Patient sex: M
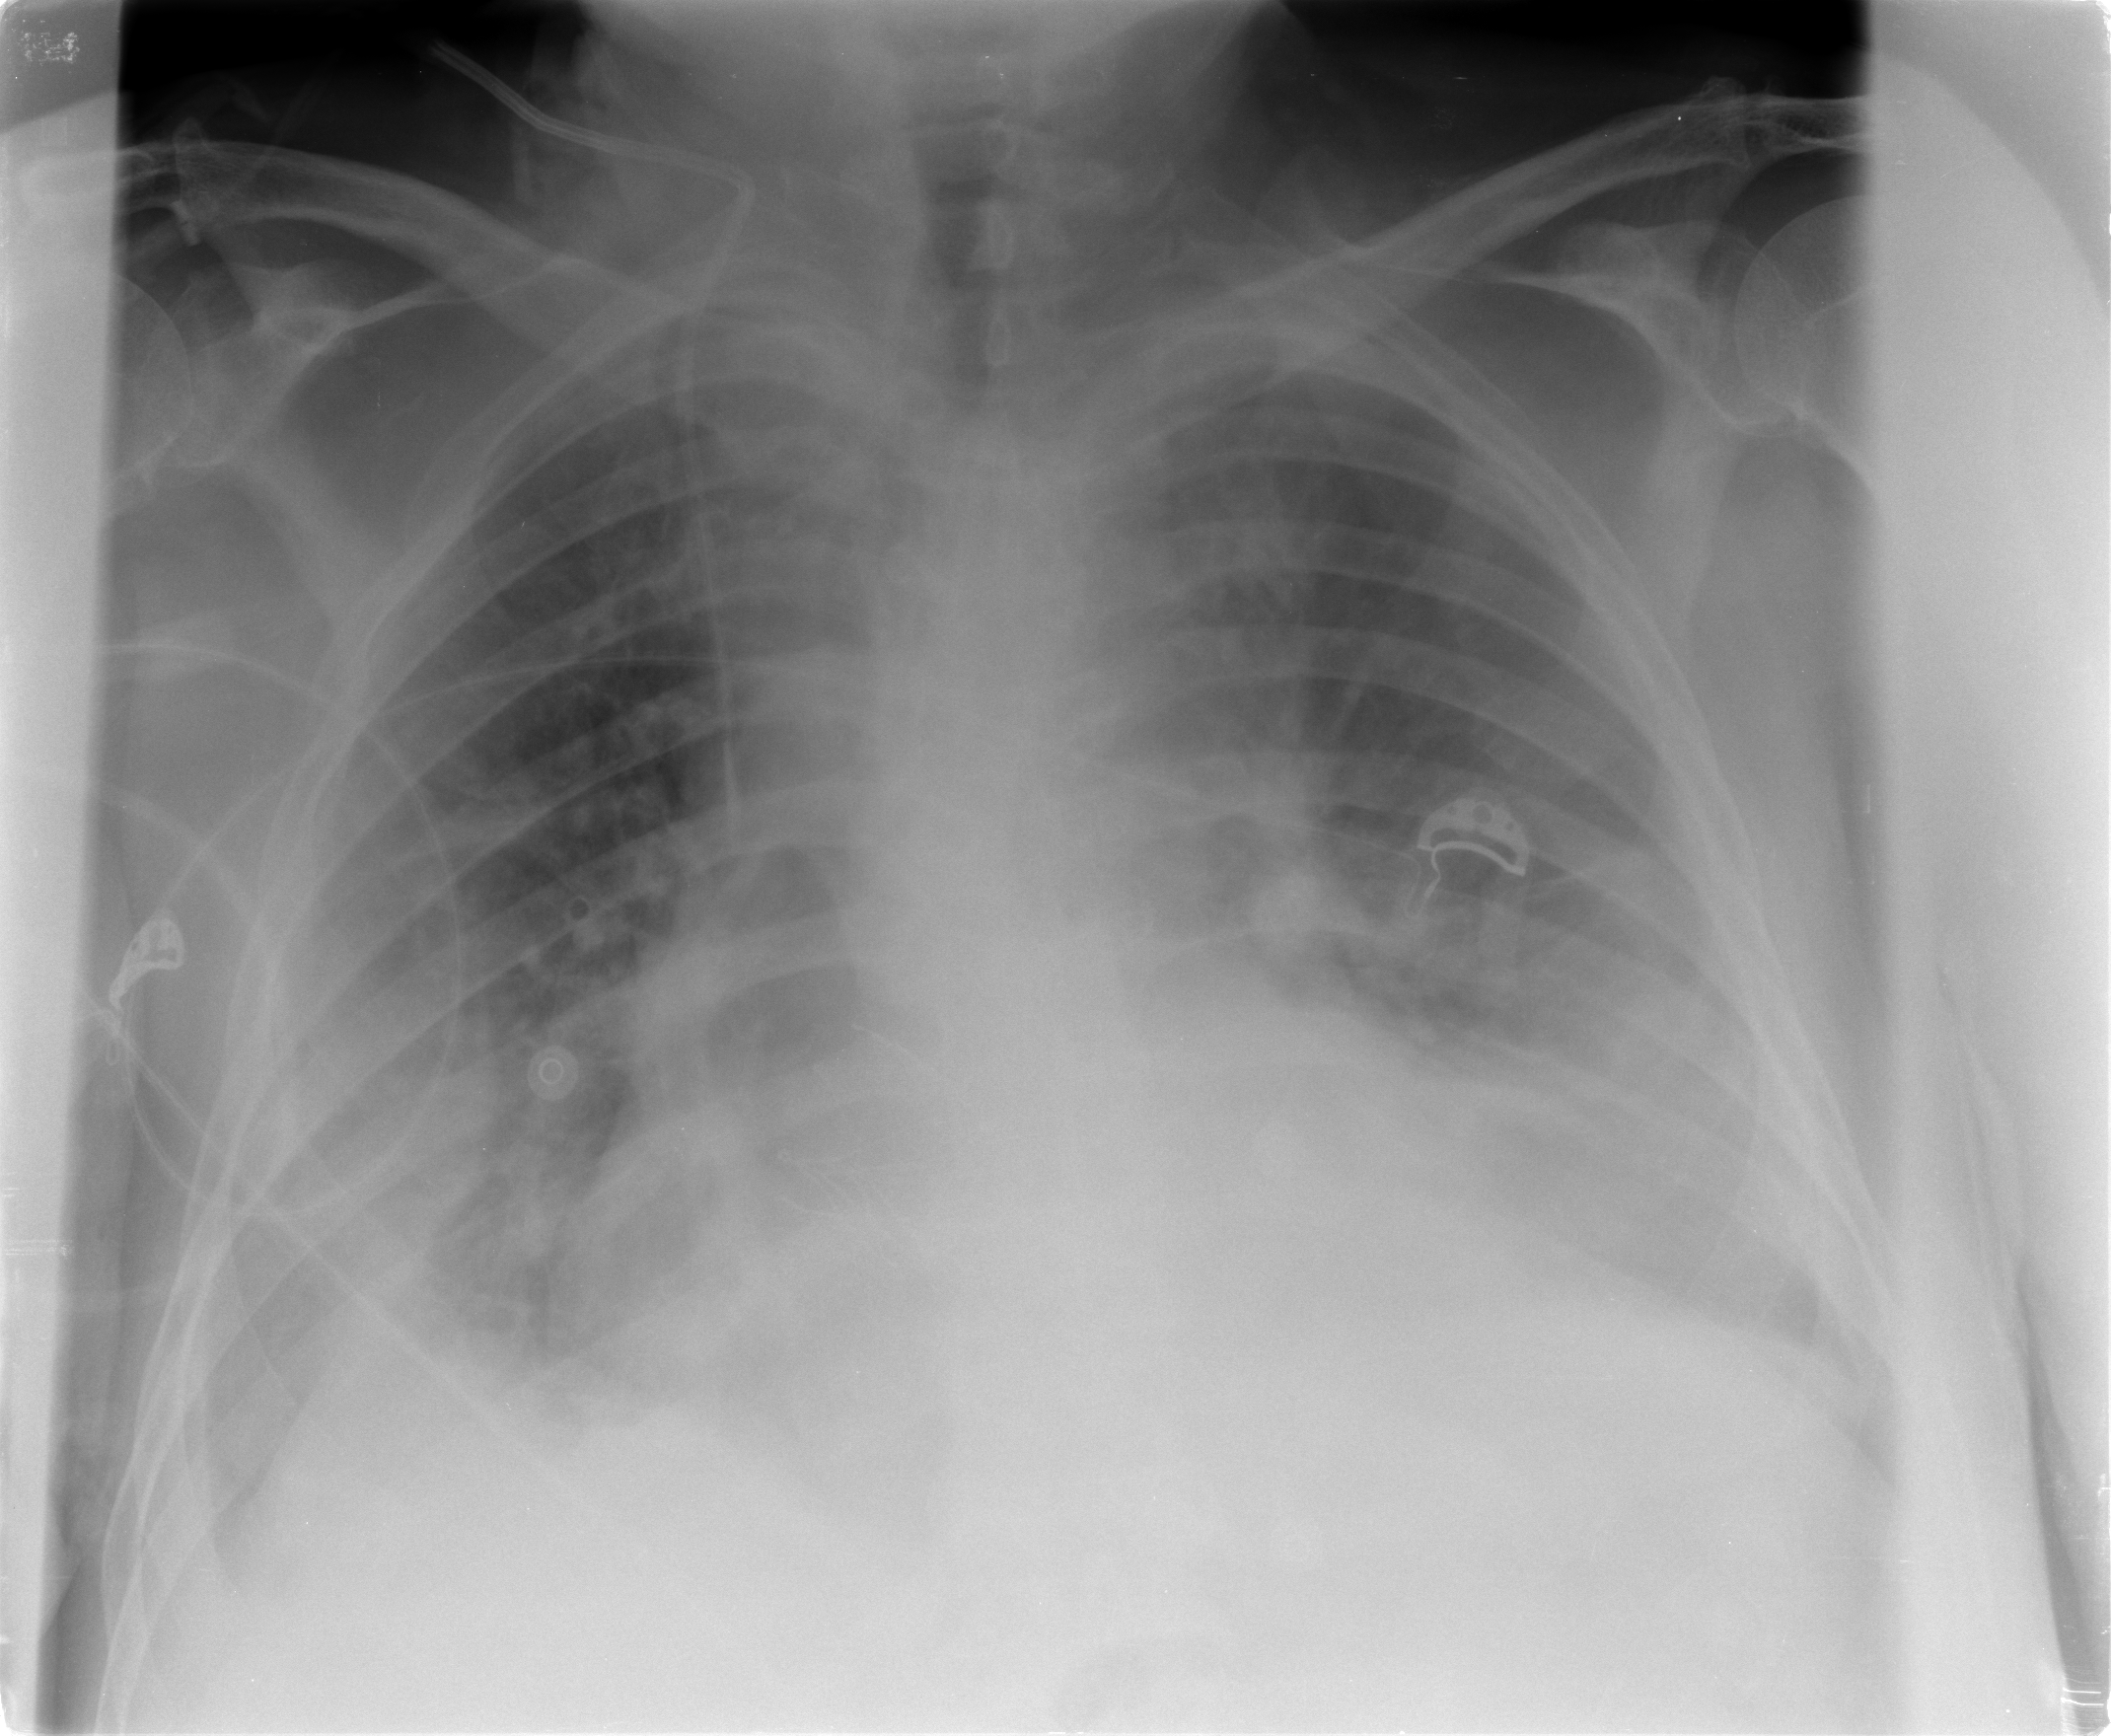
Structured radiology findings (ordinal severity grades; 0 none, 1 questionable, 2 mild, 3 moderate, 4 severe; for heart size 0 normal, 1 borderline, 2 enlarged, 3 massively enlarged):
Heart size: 2
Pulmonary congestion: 2
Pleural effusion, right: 3
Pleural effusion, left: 3
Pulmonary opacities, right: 2
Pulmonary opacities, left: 2
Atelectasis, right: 3
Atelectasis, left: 3